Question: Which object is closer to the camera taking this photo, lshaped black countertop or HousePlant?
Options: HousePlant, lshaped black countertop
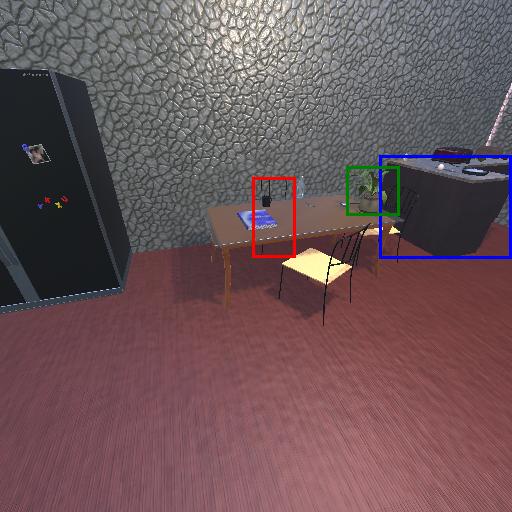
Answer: HousePlant